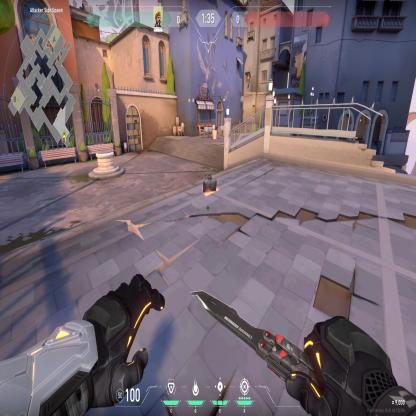
Label: dropped spike